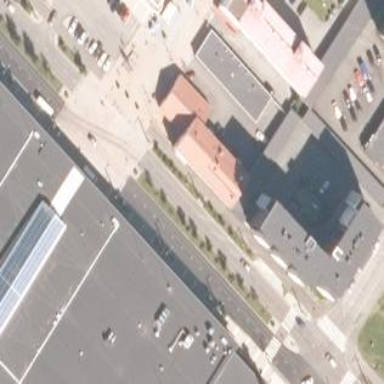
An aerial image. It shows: Office building with gabled roof.